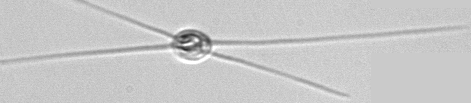
Label: Chaetoceros_danicus